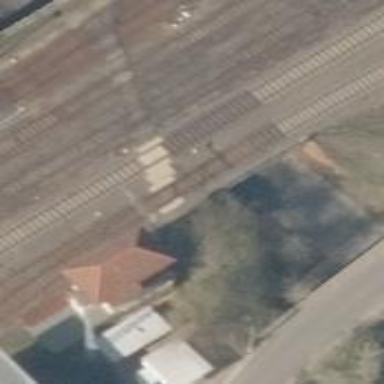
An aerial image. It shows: Railway switch.